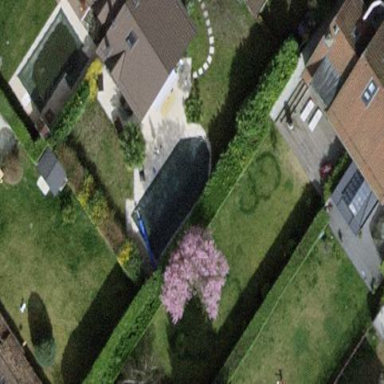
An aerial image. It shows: Garden enclosed by fence.